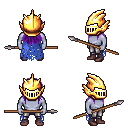
a pixel art fantasy rpg character, male body template, dark elf, purple skin, blue tattered cape, metal pants, purple unkempt hairstyle, gold helm, maroon shoes, spear, four views (front, back, left, right), 2x2 character sprite sheet, small pixel art, hard edges, no anti-aliasing